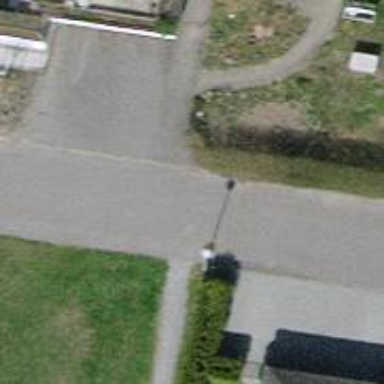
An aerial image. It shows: Compacted path road.